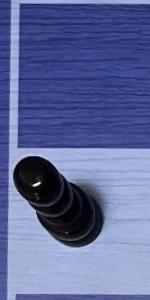
Label: Pawn_Black